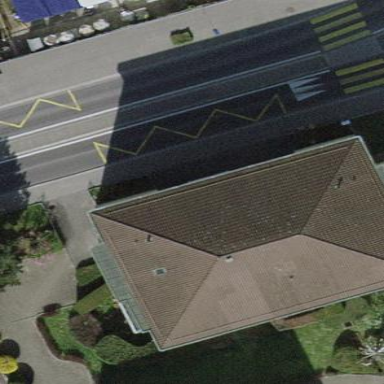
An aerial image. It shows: Hipped-roof apartment building with roof tiles.